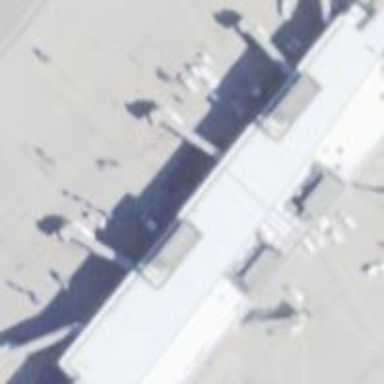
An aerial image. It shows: Airport gate.